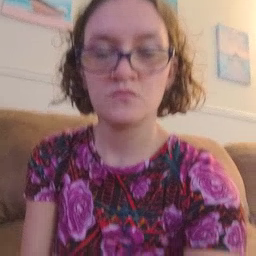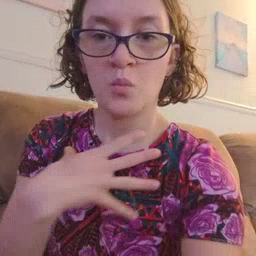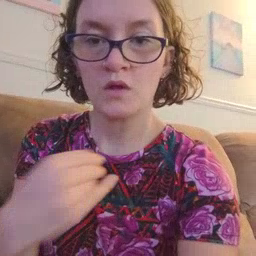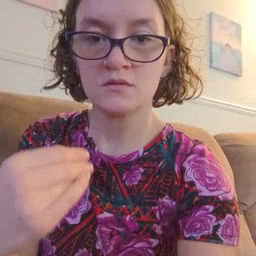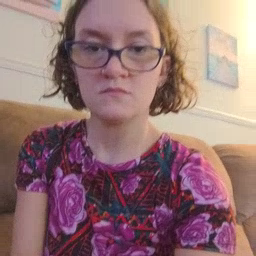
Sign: white